Field crop: tomato
Growth stage: 2
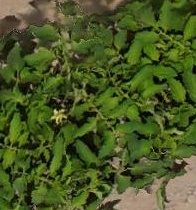
Species: tomato